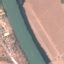
Land use / land cover: River